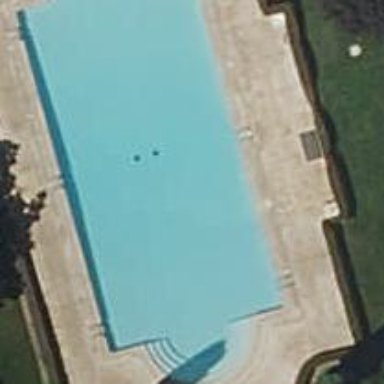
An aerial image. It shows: Swimming pool located in leisure land.